Interaction volume radius: 5 \u00c5
Interaction volume height: 15 \u00c5
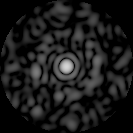
Disorder parameter: 0.8215